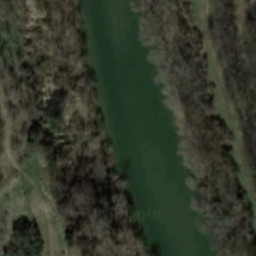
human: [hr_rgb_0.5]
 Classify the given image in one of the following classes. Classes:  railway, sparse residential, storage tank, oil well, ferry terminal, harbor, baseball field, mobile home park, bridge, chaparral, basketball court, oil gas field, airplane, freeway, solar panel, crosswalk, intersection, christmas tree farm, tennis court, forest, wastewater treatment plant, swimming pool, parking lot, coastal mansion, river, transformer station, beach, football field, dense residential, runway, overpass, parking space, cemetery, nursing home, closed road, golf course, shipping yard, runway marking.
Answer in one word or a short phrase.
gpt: river